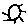
Label: sun